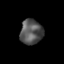
Tissue: lung
Cell type: Epithelial cells
Senescence score: 0.2139
Nuclear area (px): 550
Mean DAPI intensity: 84.925